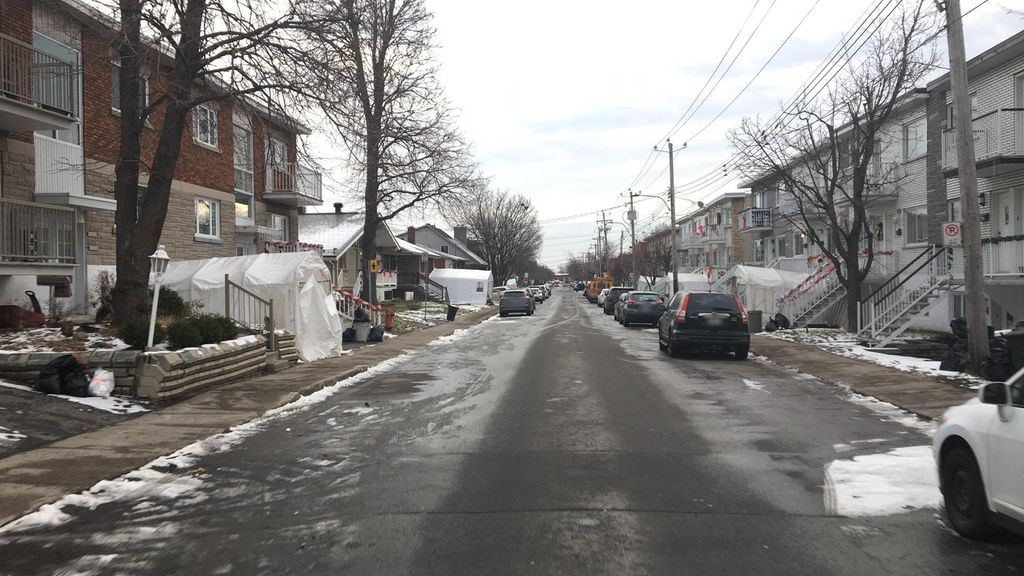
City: montreal